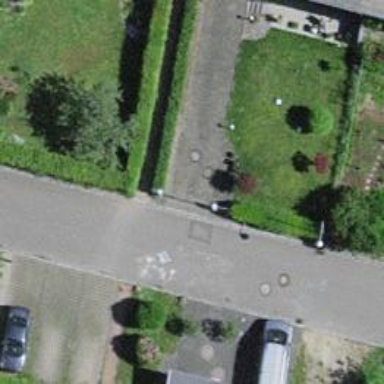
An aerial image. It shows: Paved living street.